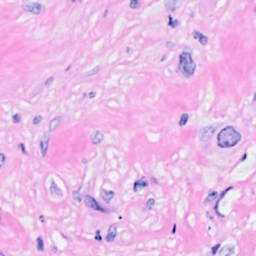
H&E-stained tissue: Breast